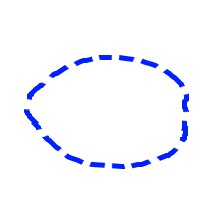
Shape: circle